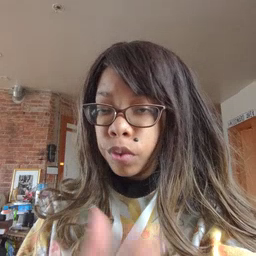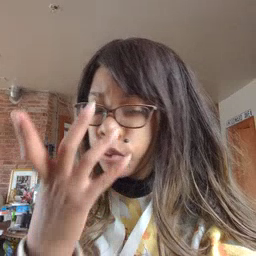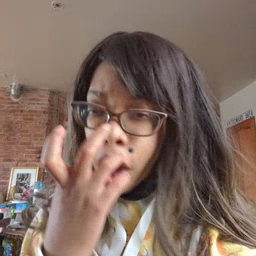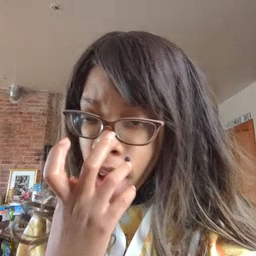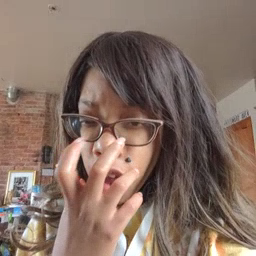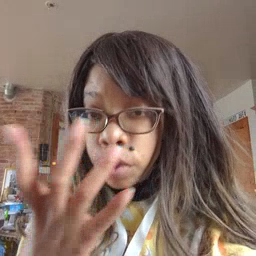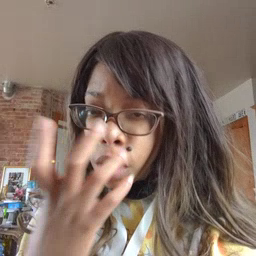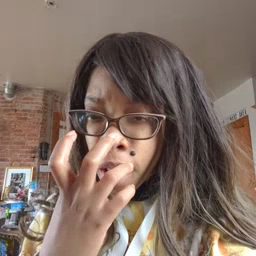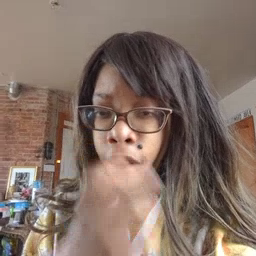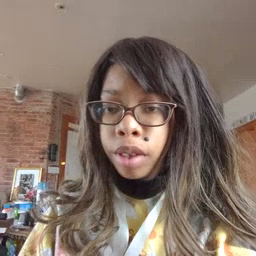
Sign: mad